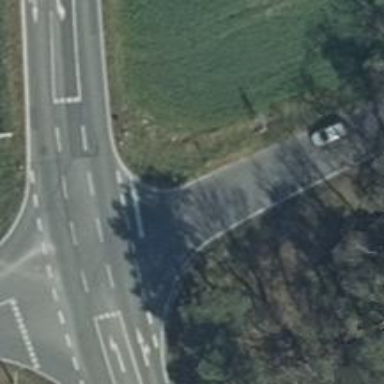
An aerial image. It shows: Road with stop sign.